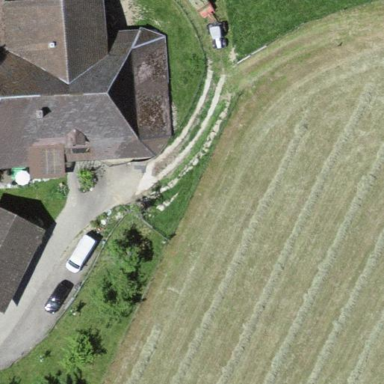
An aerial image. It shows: Farm building.